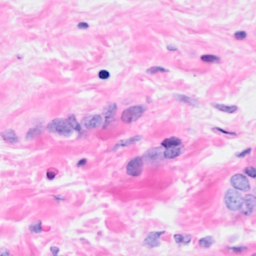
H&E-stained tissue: Breast